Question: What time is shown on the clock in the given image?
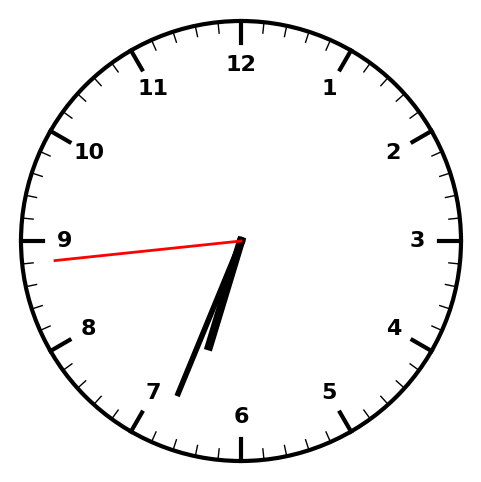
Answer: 06:33:44